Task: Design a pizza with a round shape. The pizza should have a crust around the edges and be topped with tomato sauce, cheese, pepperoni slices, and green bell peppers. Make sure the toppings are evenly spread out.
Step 163:
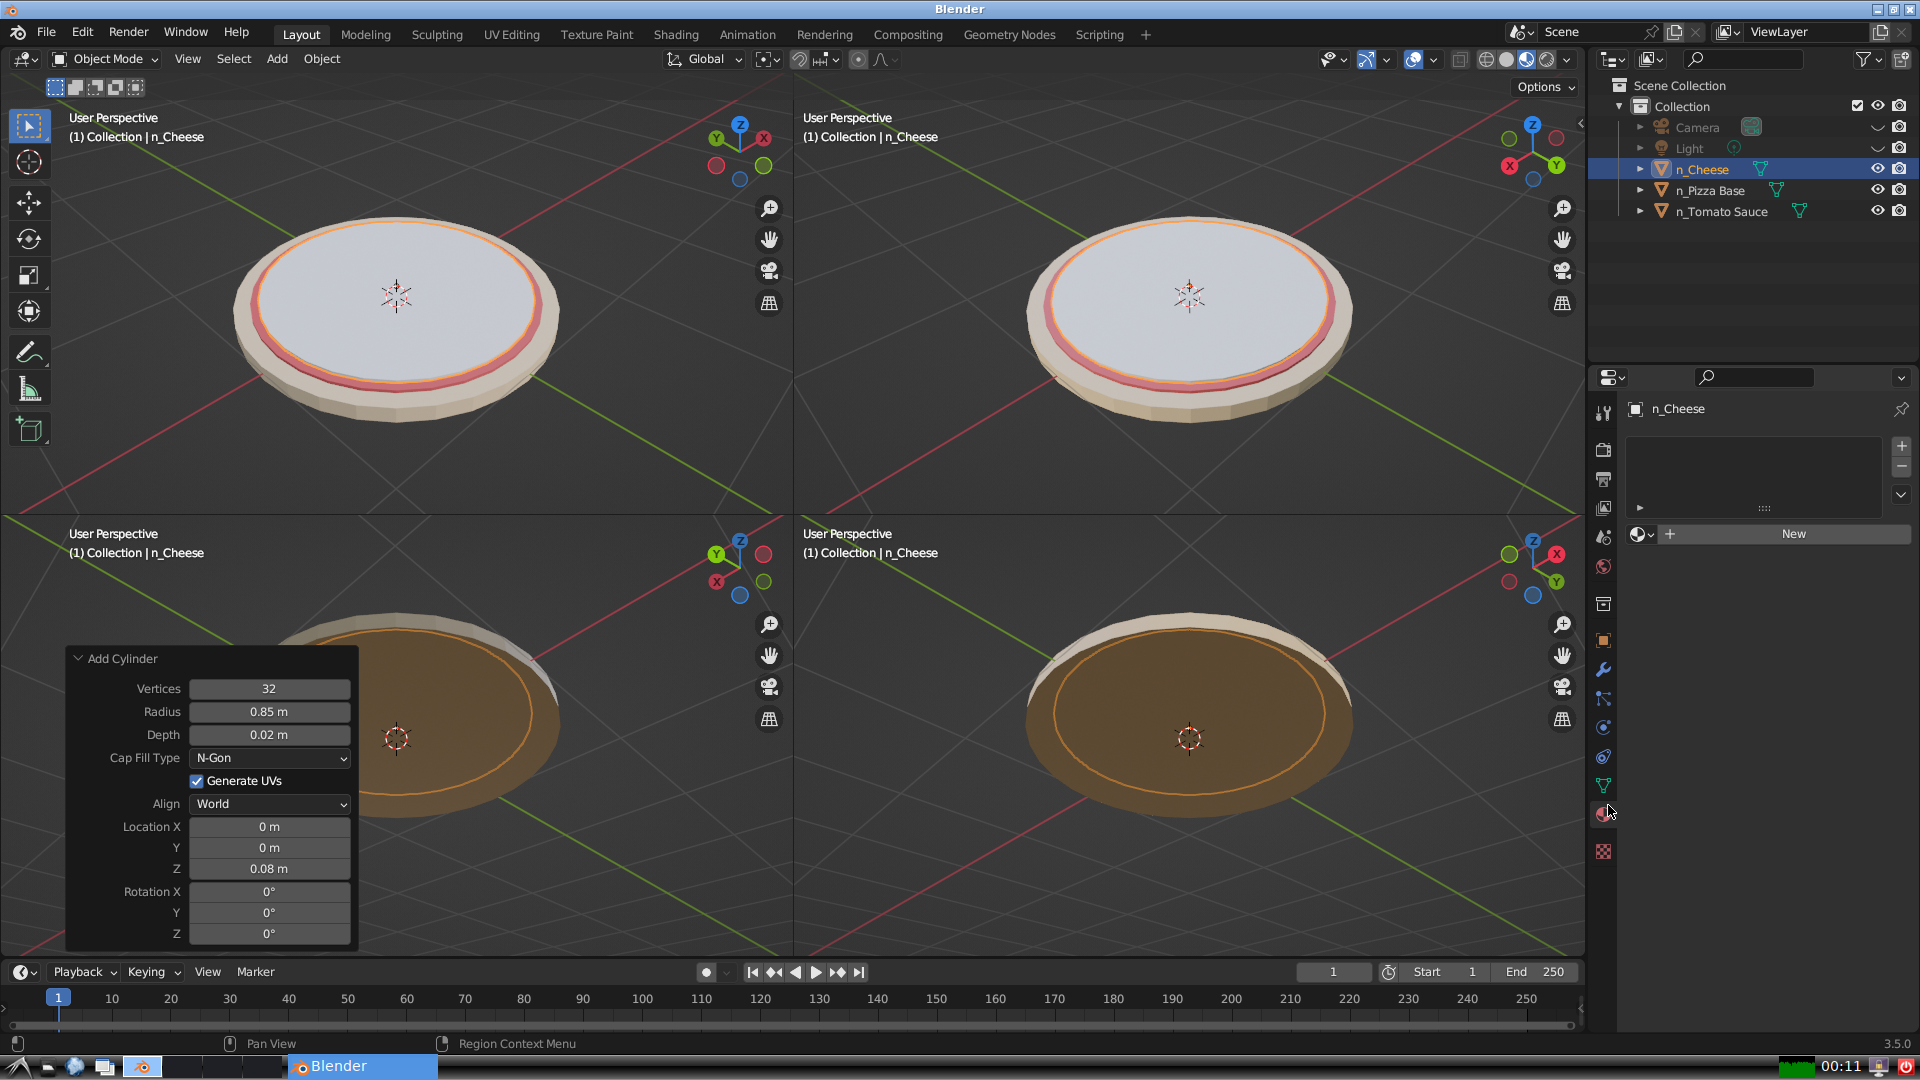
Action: {"mouse_move": [1795, 523]}